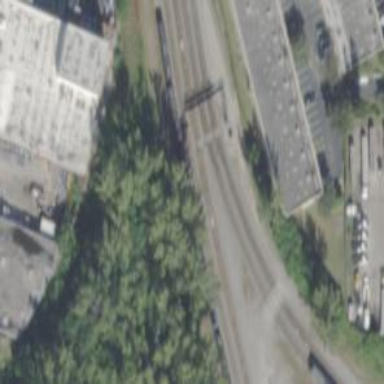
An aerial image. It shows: Railway track.